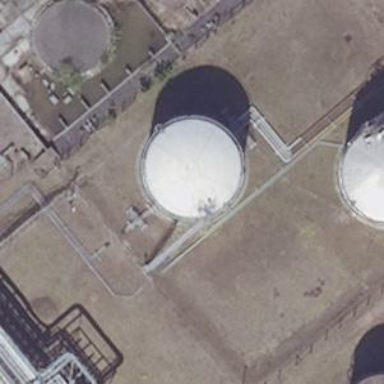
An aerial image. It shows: Storage tank which is man-made and housed in building.